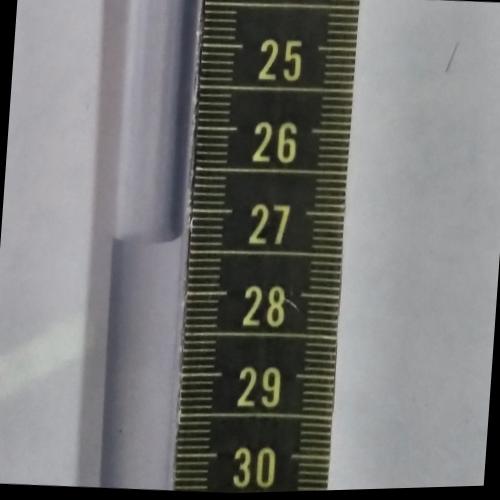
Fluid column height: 27.3 cm